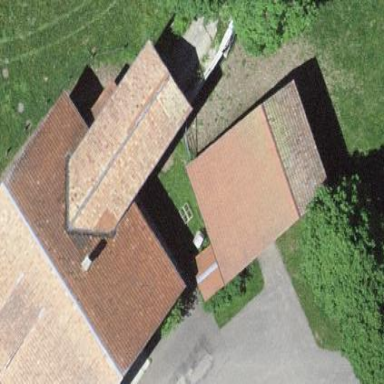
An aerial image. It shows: Farm building.